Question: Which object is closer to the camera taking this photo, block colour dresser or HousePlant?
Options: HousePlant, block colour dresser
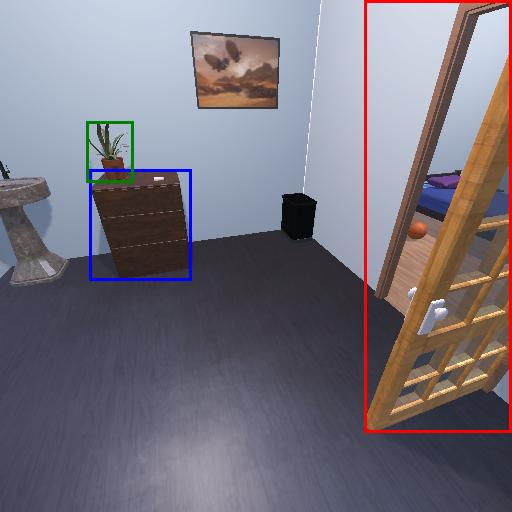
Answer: HousePlant